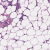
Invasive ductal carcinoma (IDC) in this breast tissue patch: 1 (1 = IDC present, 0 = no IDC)